Field crop: maize
Growth stage: 2
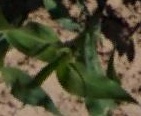
Species: maize